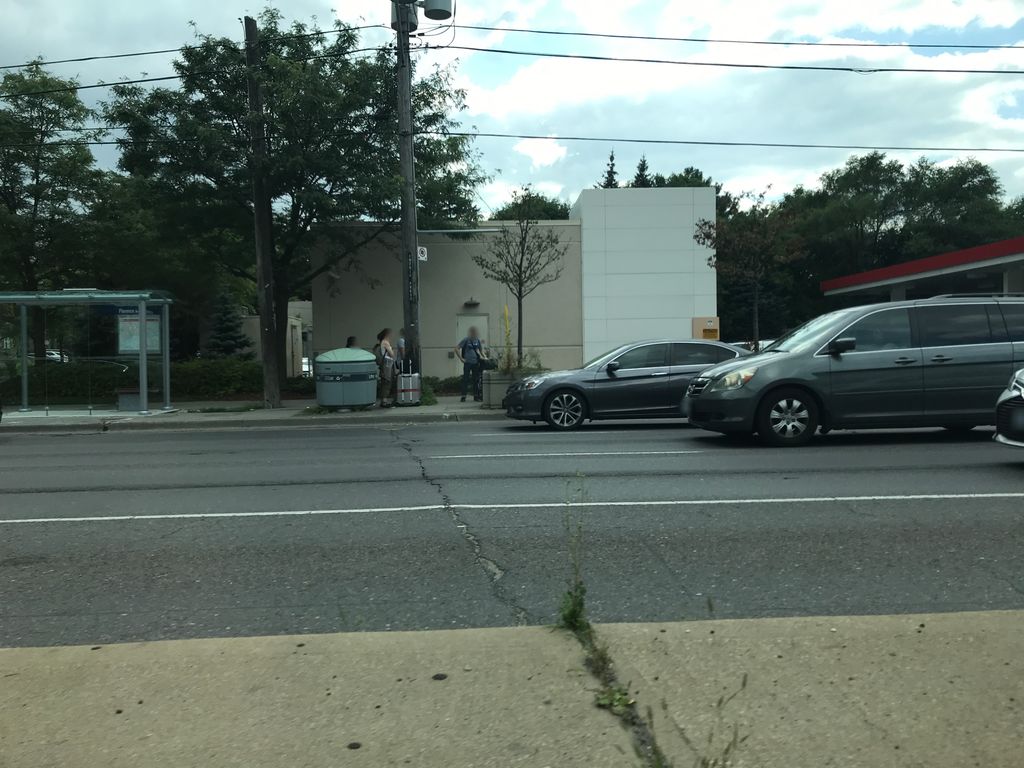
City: toronto